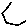
Label: hexagon